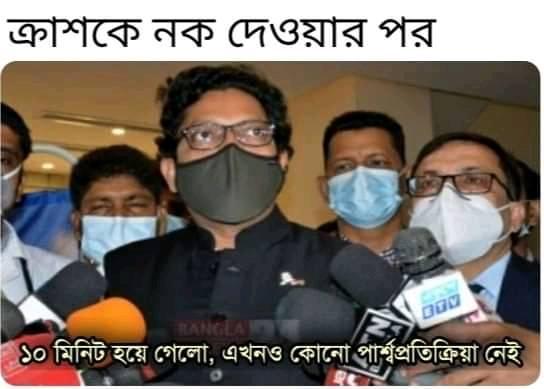
Caption: ক্রাশকে নক দেওয়ার পর     ১০ মিনিট হয়ে গেলো , এখনও কোনো পার্শপ্রতিক্রিয়া নেই
Label: non-hate